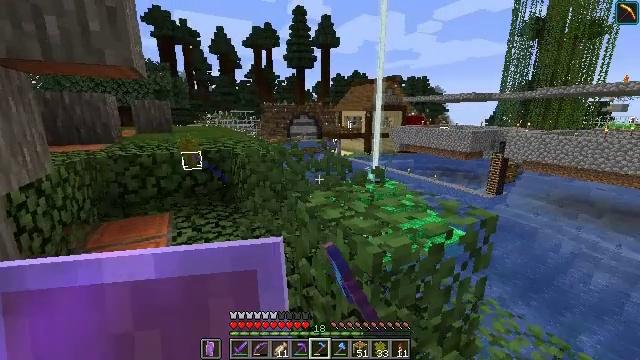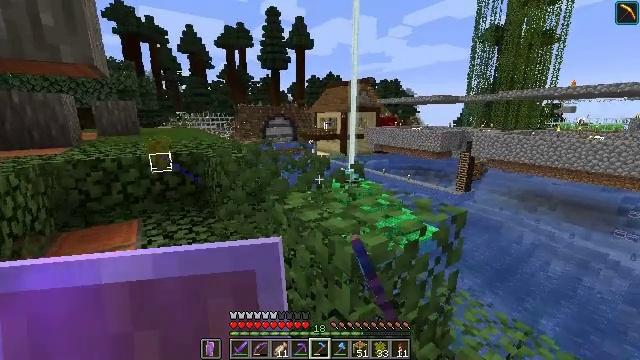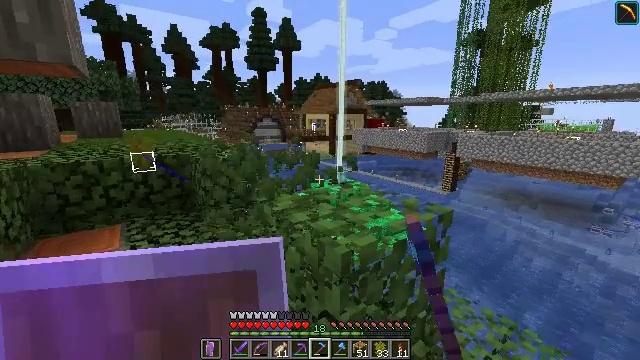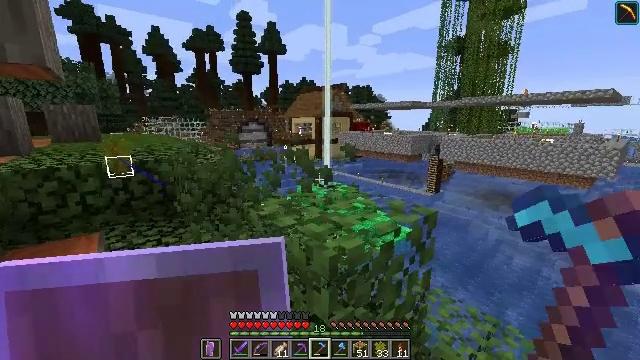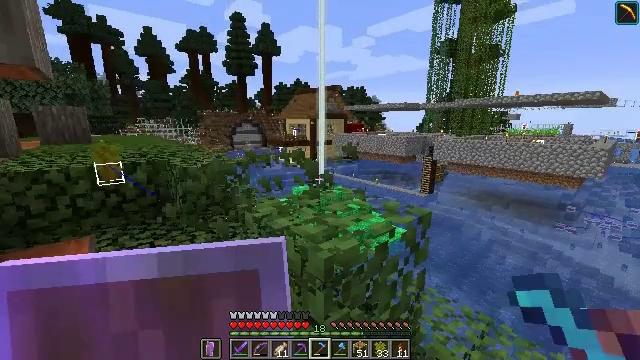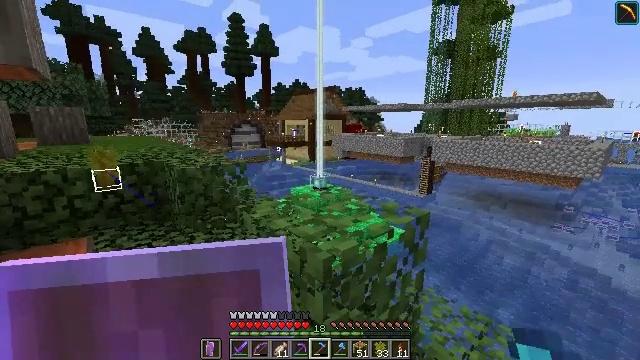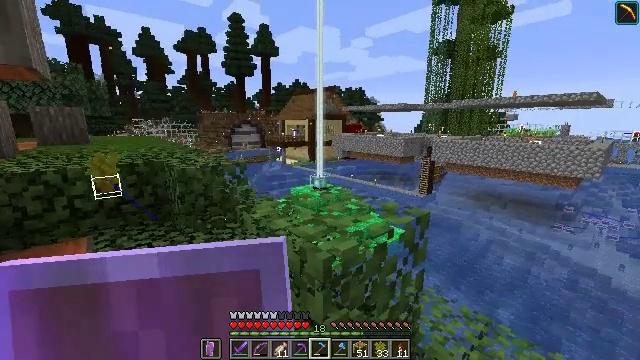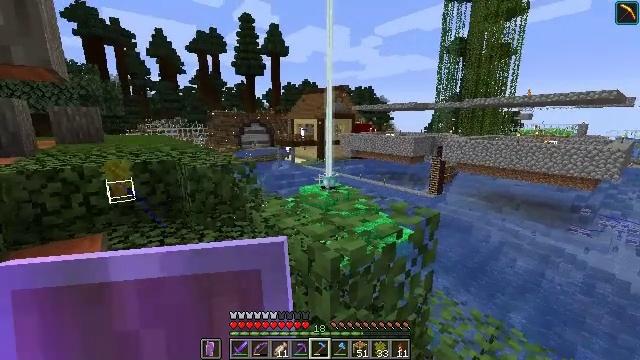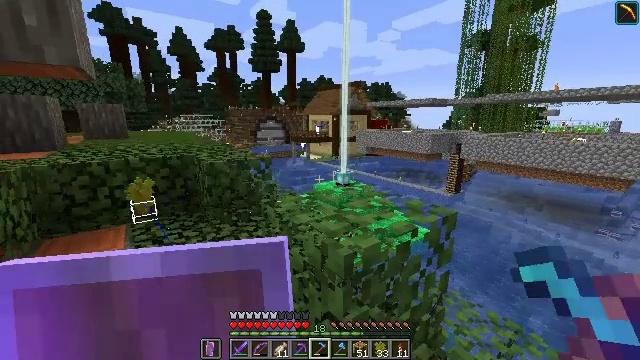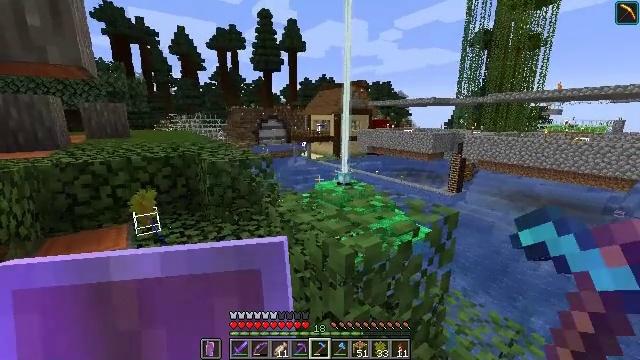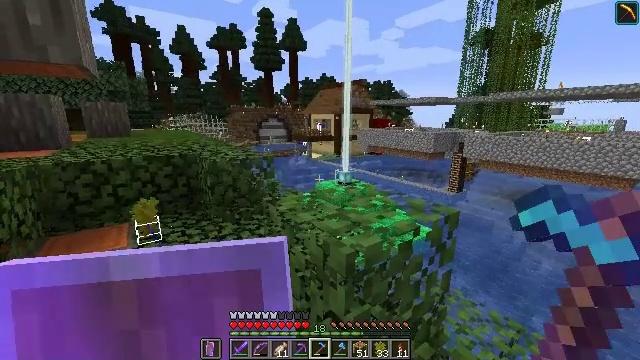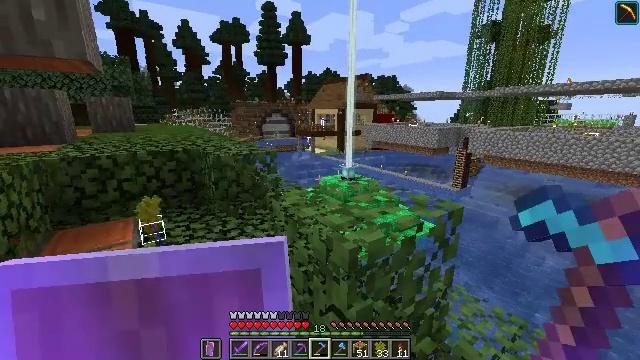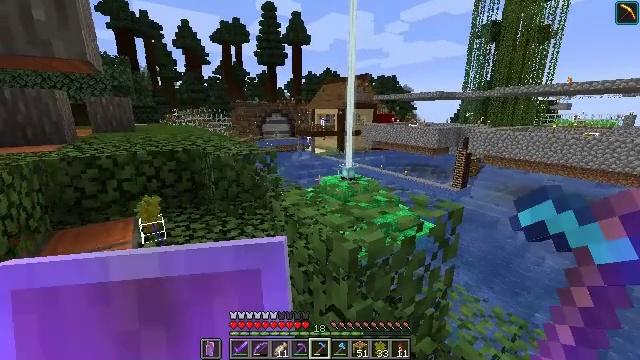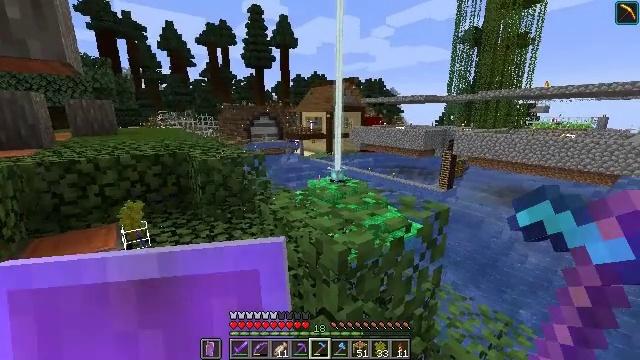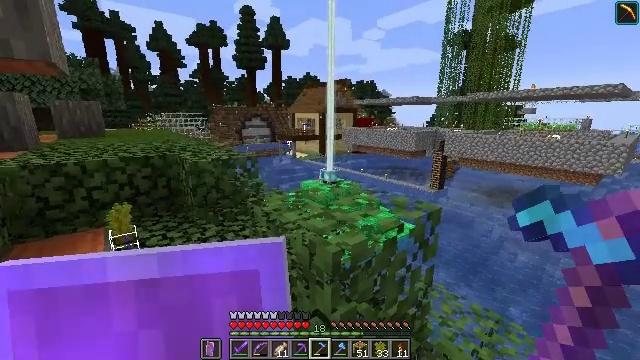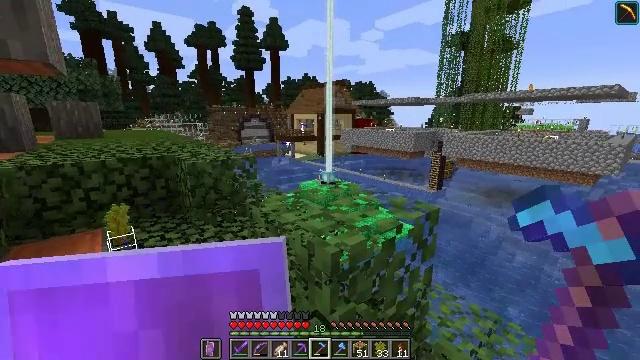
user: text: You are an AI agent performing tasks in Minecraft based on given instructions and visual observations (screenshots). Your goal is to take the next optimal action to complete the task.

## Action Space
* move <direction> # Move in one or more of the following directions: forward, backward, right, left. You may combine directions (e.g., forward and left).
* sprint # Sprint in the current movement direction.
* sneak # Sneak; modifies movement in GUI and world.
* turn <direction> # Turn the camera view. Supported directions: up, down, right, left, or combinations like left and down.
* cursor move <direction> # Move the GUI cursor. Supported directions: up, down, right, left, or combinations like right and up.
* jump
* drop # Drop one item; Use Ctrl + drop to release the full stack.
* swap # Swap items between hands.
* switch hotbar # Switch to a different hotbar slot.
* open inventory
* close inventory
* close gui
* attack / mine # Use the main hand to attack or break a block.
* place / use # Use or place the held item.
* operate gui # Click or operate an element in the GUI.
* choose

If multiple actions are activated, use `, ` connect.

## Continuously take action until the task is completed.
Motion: motion action
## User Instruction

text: Break the acacia leaves to collect them.
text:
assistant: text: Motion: turn right, attack / mine
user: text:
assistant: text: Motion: turn right, attack / mine
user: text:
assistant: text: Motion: turn right, attack / mine
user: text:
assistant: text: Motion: turn right, attack / mine
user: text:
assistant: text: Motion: attack / mine
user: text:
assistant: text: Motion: attack / mine
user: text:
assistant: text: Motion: turn left, attack / mine
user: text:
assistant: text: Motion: turn left, attack / mine
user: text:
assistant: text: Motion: attack / mine
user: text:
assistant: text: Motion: attack / mine
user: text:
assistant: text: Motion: turn down, attack / mine
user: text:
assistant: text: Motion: attack / mine
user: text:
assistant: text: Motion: turn right
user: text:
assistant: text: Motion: turn right
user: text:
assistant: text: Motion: no_op
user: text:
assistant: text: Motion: no_op
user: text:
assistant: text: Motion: no_op
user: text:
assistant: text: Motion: no_op
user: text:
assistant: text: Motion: no_op
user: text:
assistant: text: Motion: no_op
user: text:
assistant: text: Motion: no_op
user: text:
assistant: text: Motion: attack / mine
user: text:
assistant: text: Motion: attack / mine
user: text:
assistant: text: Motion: attack / mine
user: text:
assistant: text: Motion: attack / mine
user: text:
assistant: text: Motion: no_op
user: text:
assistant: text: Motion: turn right
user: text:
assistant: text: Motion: turn right and down
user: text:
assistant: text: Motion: no_op
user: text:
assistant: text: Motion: no_op